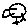
Label: bird